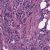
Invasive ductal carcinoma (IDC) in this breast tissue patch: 1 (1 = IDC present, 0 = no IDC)